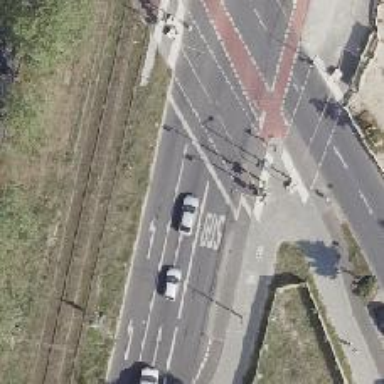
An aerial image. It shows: Tertiary road with asphalt surface. There is cycle track on the right and bus lane on the right.